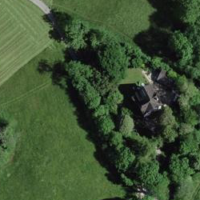
EUNIS habitat code: 25
Species observed at this site:
Muscicapa striata
Gallinula chloropus
Milvus milvus
Oriolus oriolus
Falco tinnunculus
Buteo buteo
Coloeus monedula
Strix aluco